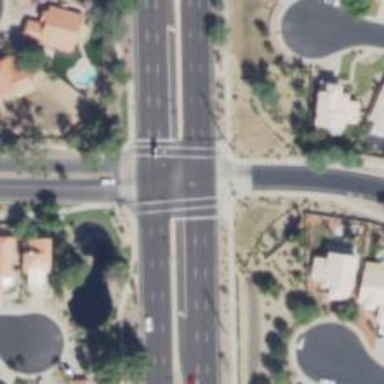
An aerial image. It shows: Solid stop line on the road marking.